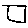
Label: square